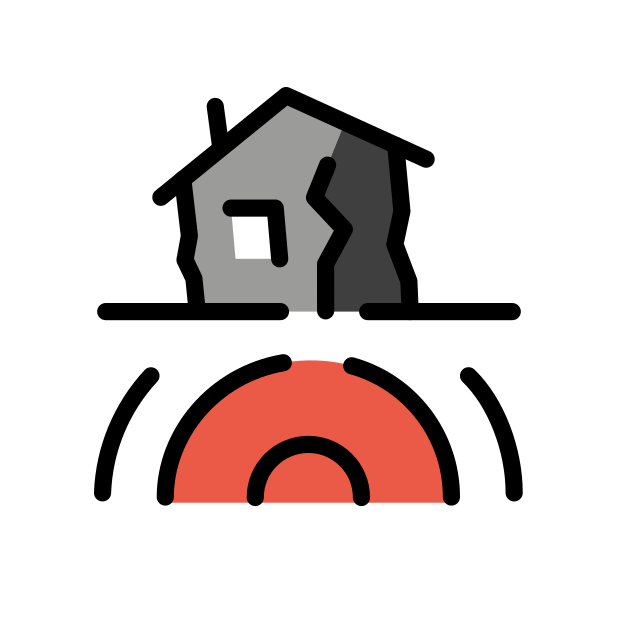
earthquake